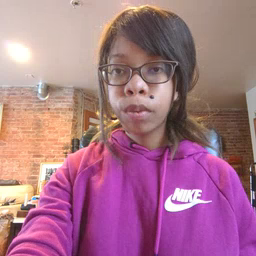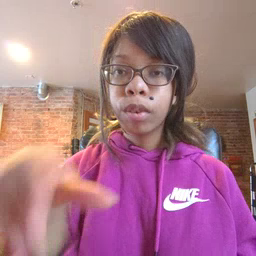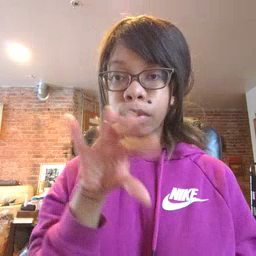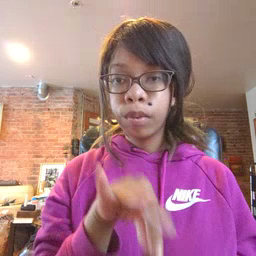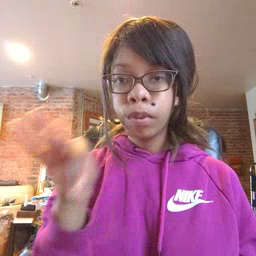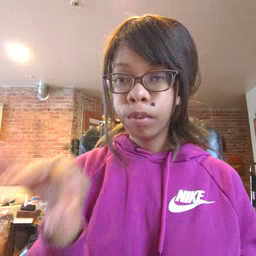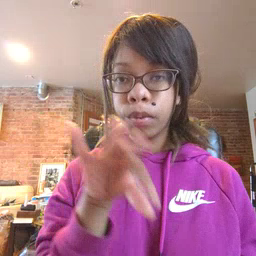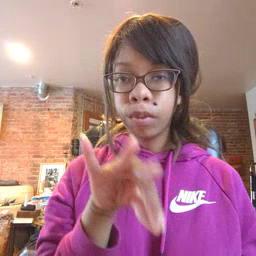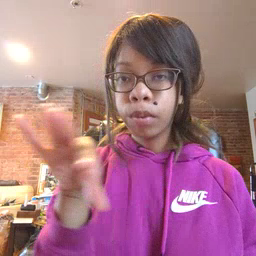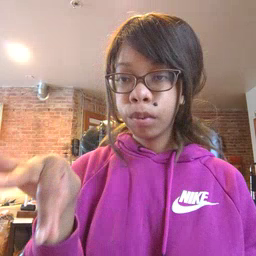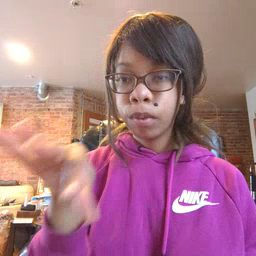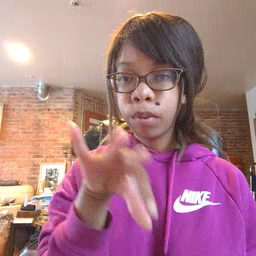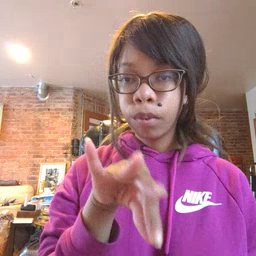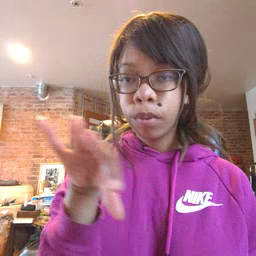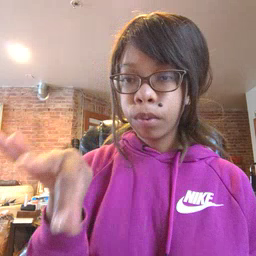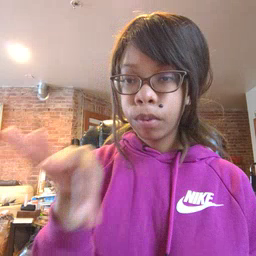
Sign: frenchfries